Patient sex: M
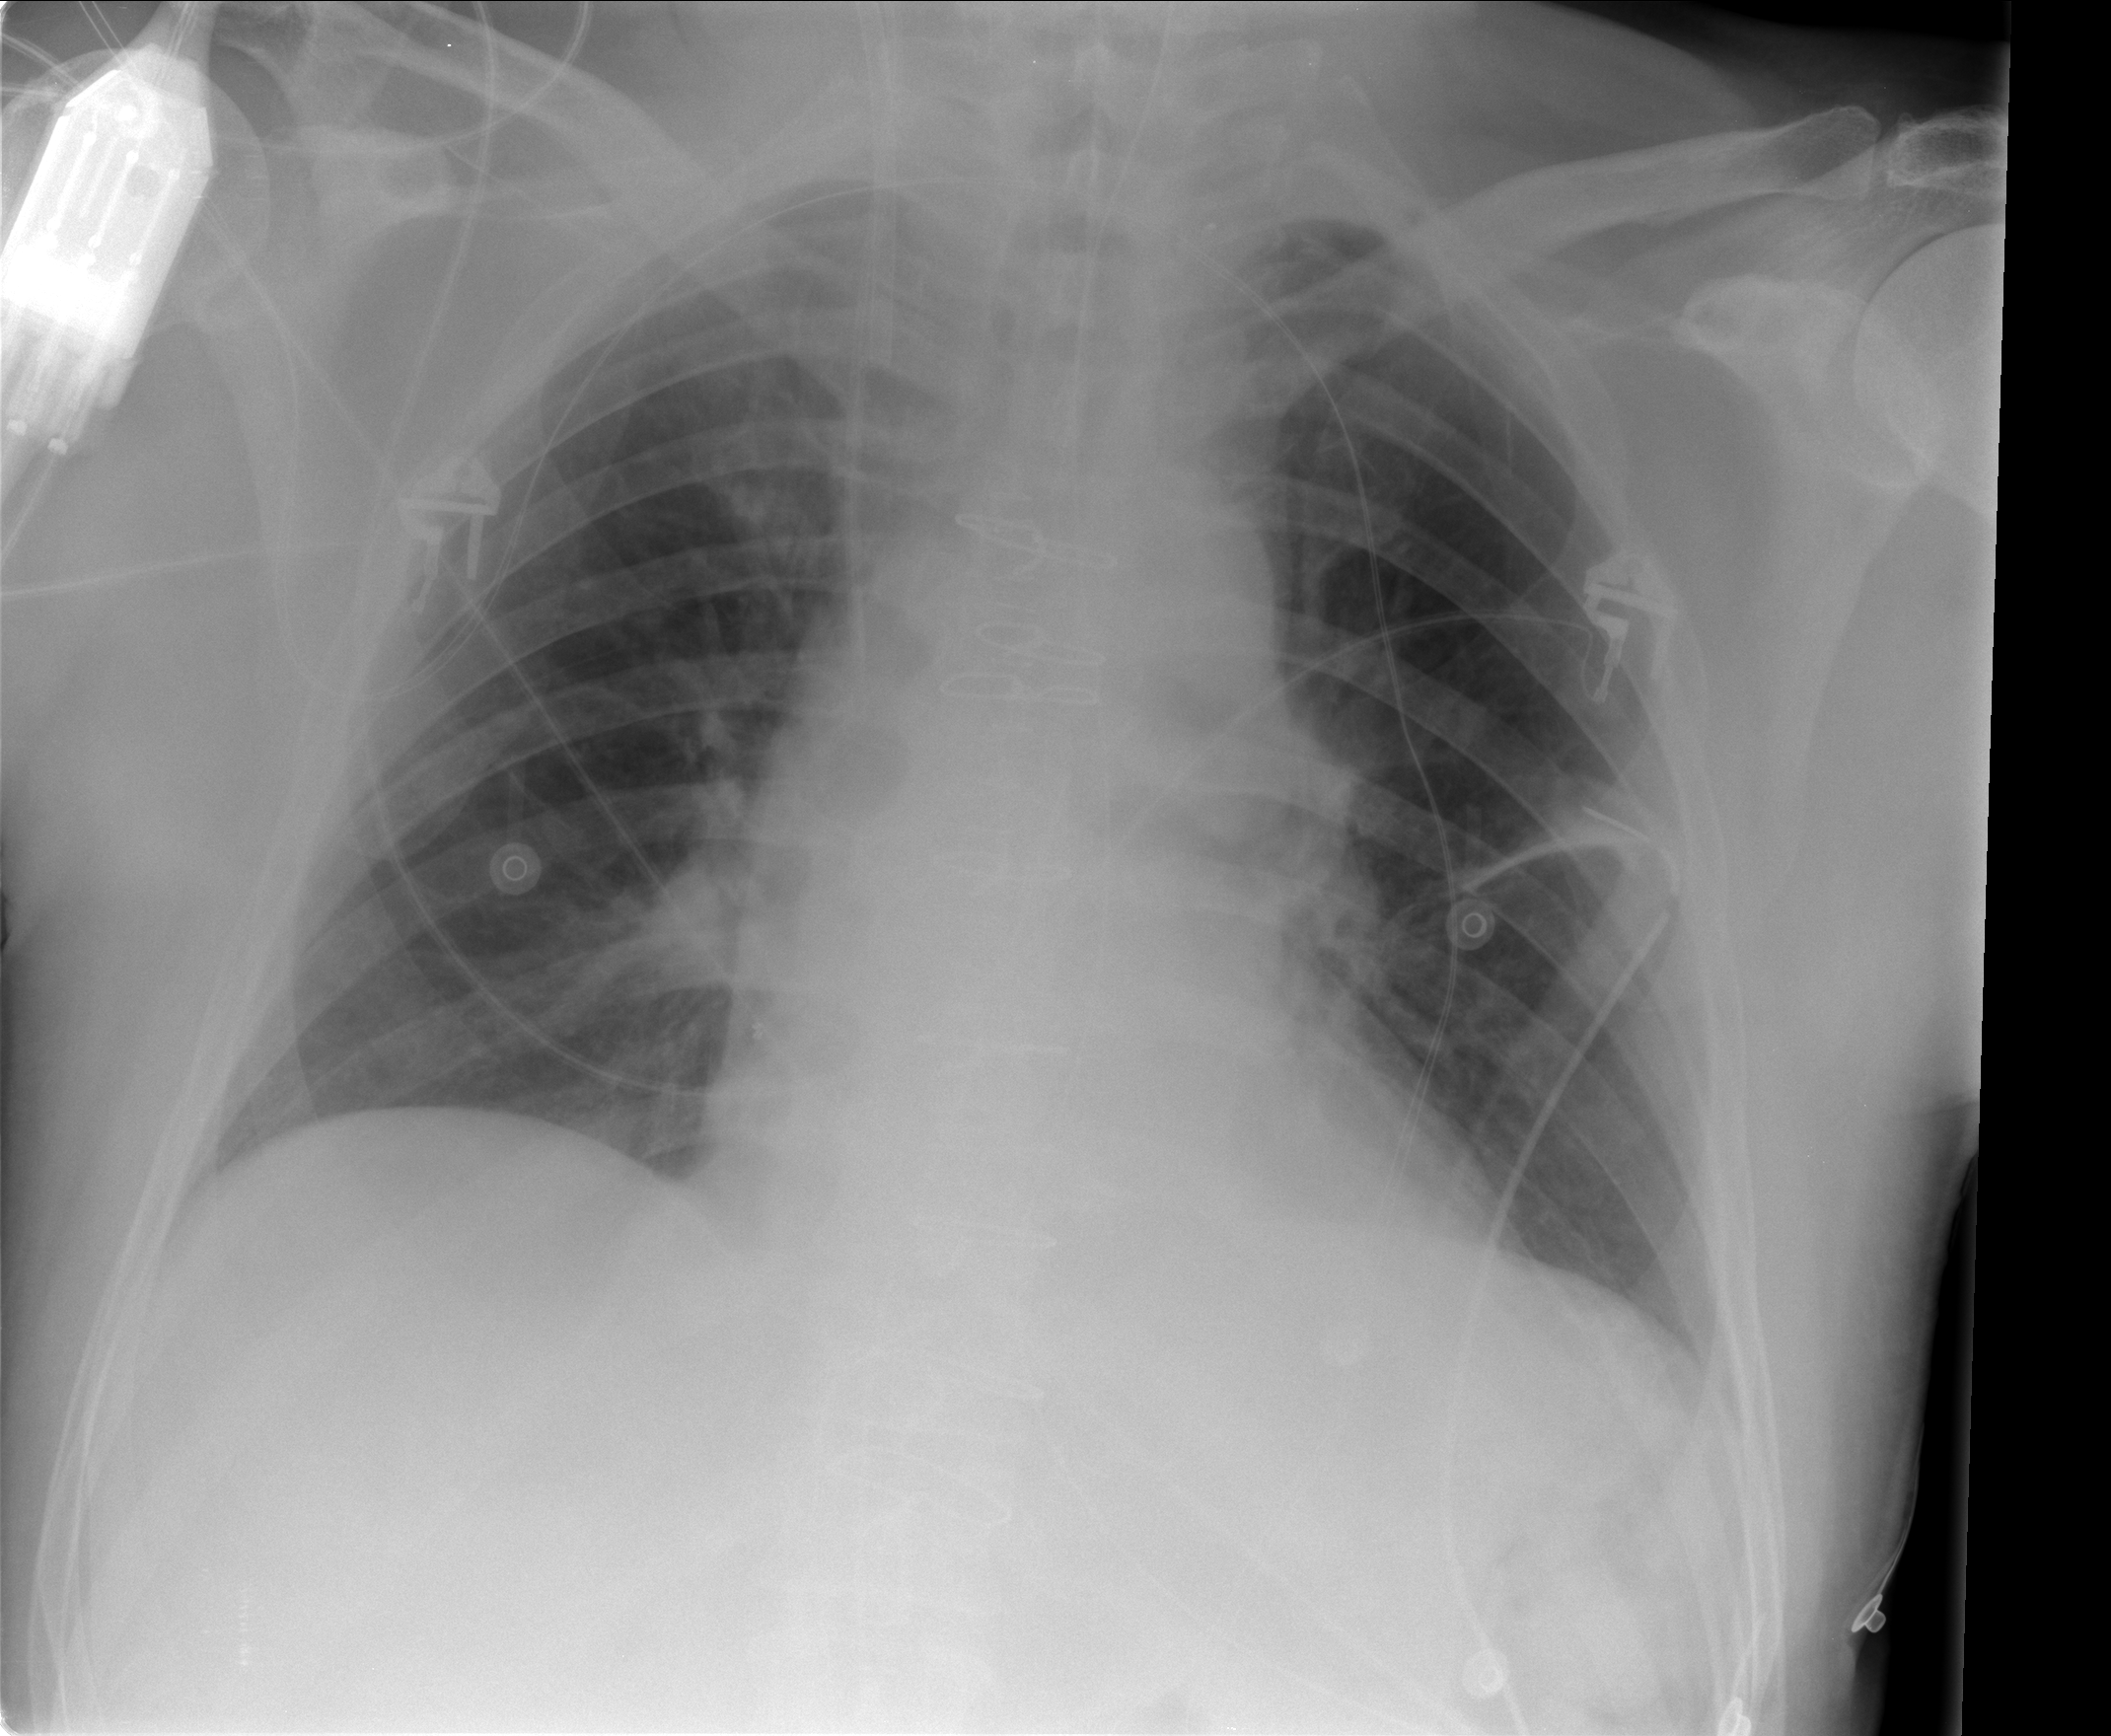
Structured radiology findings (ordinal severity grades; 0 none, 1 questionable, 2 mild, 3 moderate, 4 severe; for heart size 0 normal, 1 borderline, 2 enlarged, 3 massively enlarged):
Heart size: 0
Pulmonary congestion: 0
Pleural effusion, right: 0
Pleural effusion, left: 0
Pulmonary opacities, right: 0
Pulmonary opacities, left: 0
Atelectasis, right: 0
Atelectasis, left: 2